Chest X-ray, PA view. Patient: 27 years old, sex F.
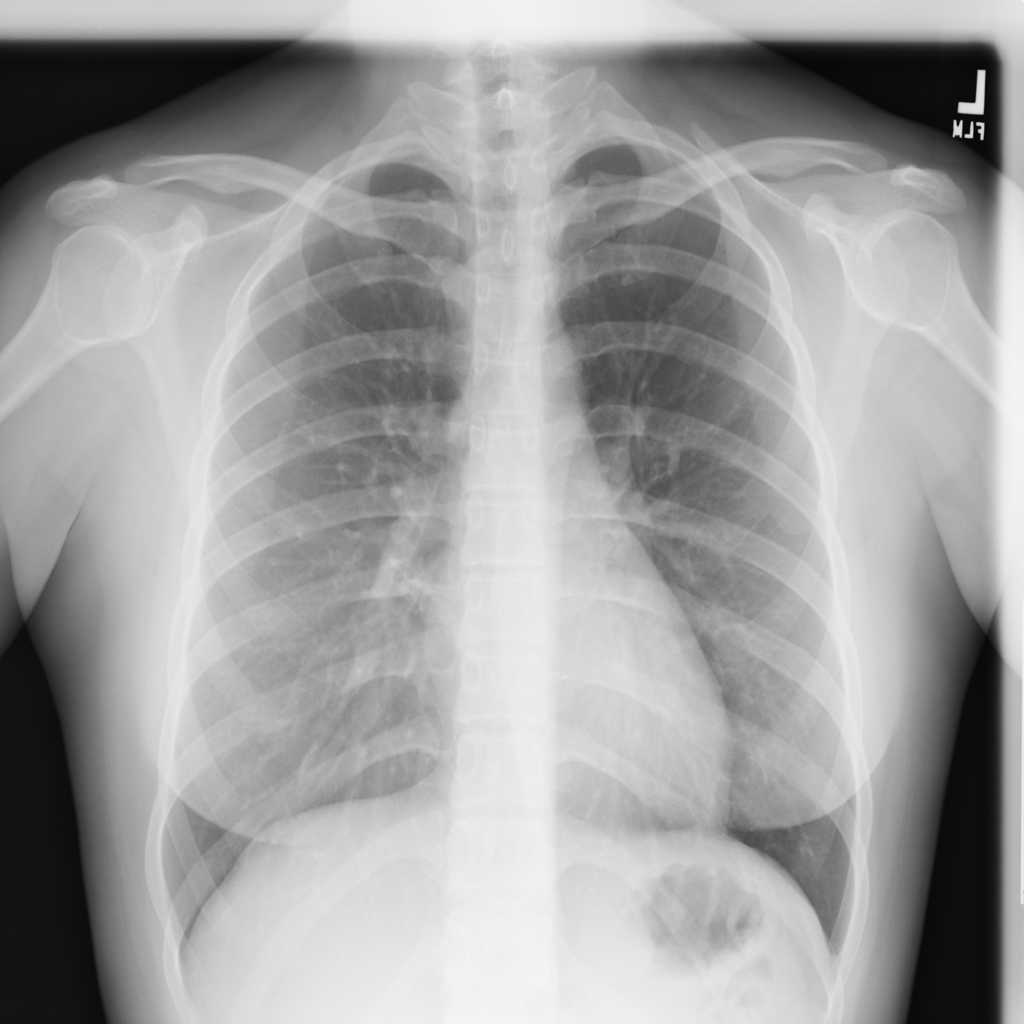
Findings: No Finding